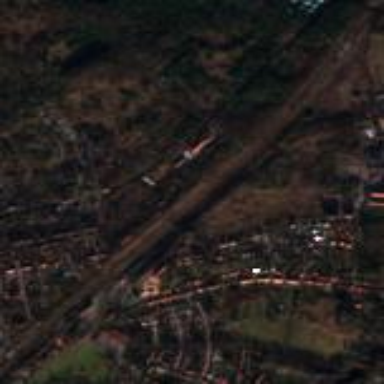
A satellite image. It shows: Railway area.